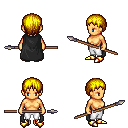
a pixel art fantasy rpg character, female body template, human, tanned skin, black cape, white pants, blonde plain hairstyle, gold boots, spear, four views (front, back, left, right), 2x2 character sprite sheet, small pixel art, hard edges, no anti-aliasing